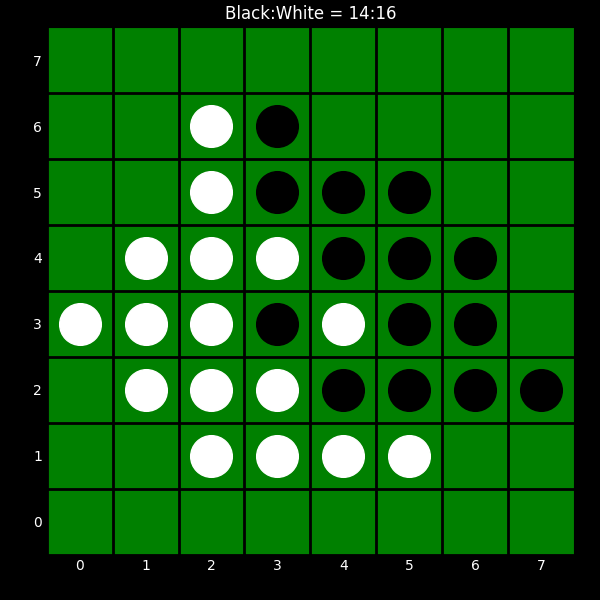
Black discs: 14
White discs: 16